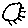
Label: sun